Field crop: maize
Growth stage: 2
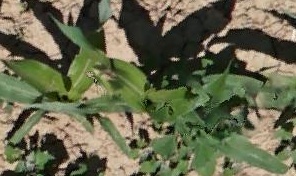
Species: maize